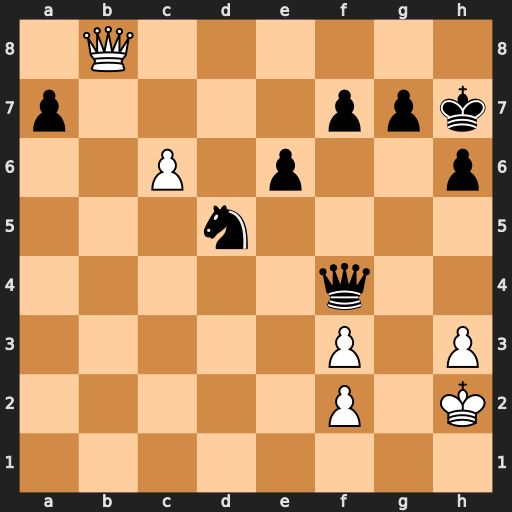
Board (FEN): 1Q6/p4ppk/2P1p2p/3n4/5q2/5P1P/5P1K/8
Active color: w
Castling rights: -
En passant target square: -
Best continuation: Qxf4 Nxf4 c7